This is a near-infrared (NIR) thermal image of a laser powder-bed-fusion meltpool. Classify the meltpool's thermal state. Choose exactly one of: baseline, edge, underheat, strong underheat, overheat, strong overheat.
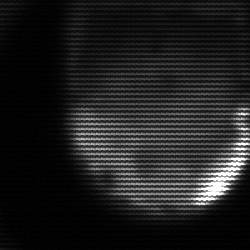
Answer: edge